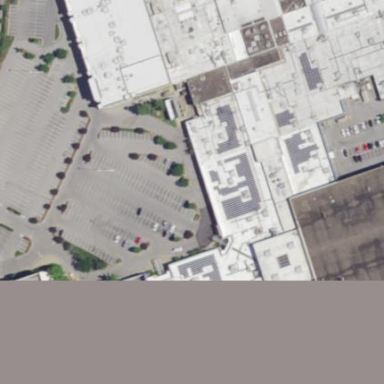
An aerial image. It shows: Mall building.